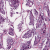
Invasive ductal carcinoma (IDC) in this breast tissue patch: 1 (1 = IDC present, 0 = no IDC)